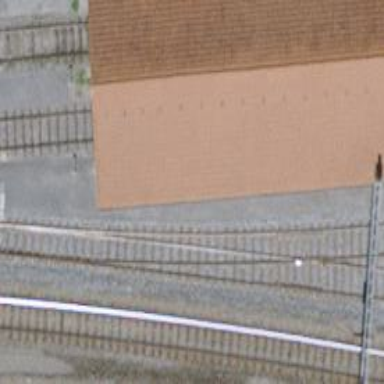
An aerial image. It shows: Railway switch.